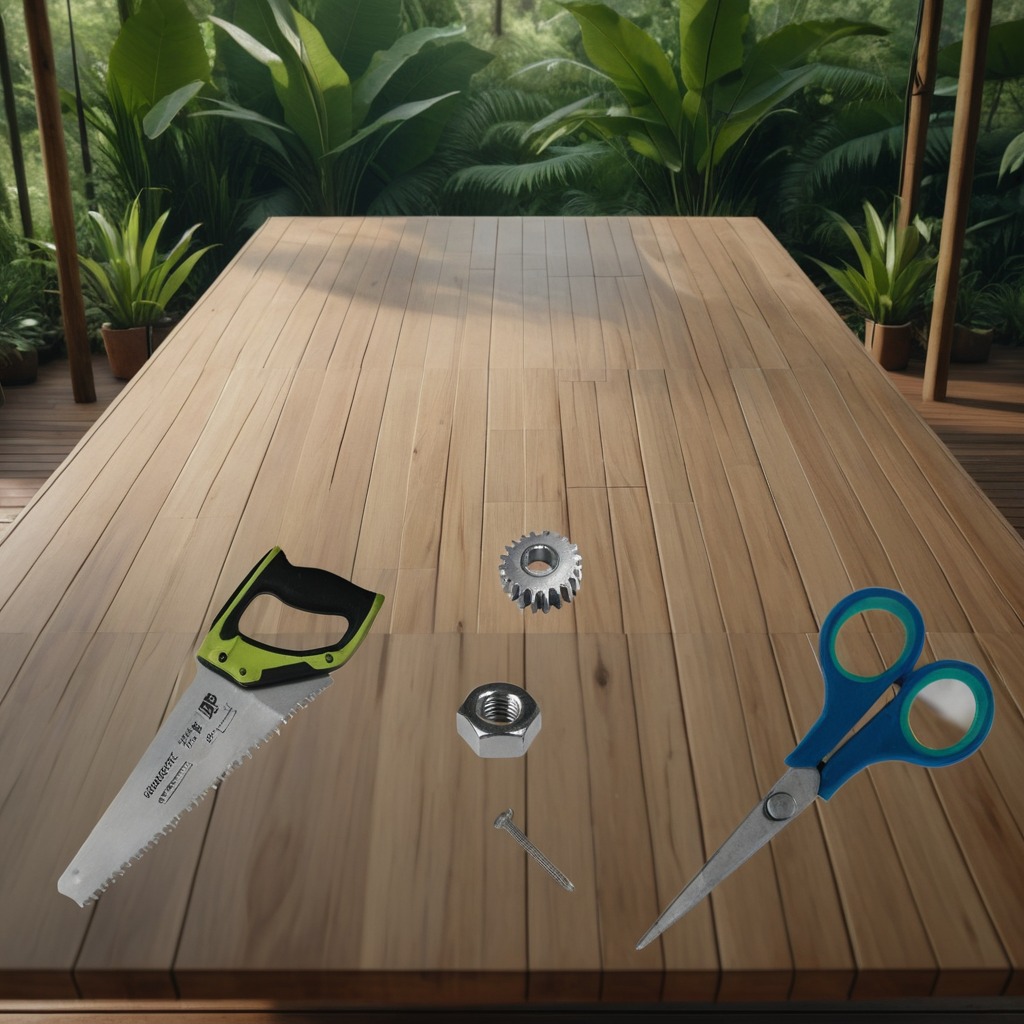
A steel gear with teeth, an iron nail, a handheld metal saw, a metal nut, and a pair of scissors are lying on the wooden table inside a jungle field workshop tent.